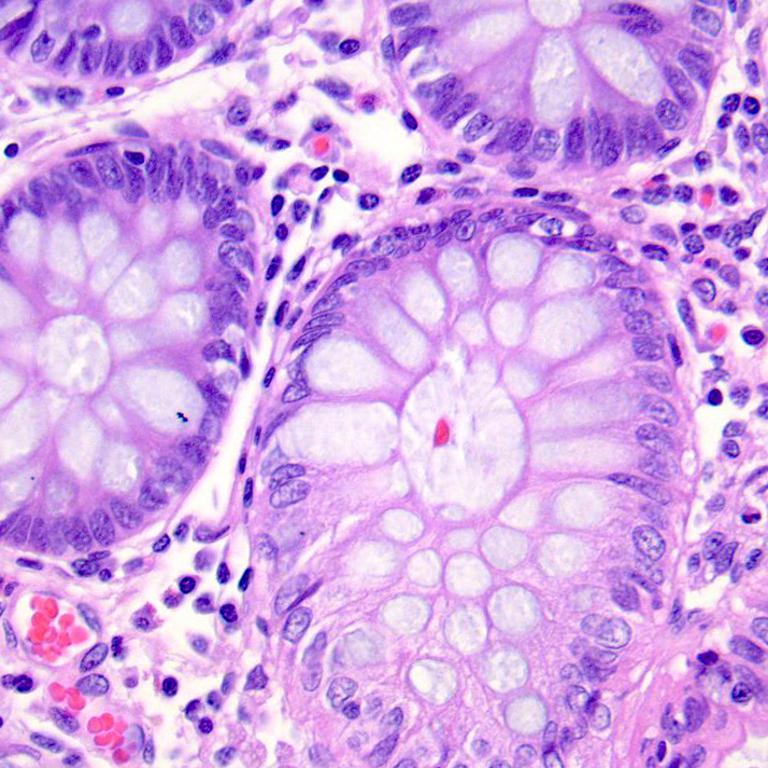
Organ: colon
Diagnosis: benign